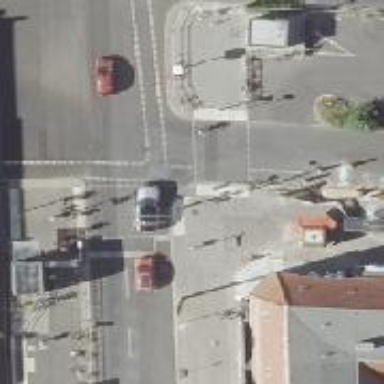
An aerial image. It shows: Footway crossing with traffic signals and island.